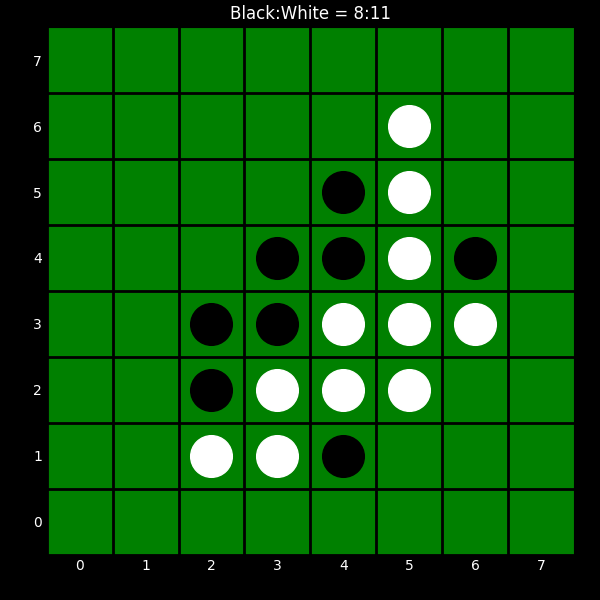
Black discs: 8
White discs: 11